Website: bh-photo
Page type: customer-info-address
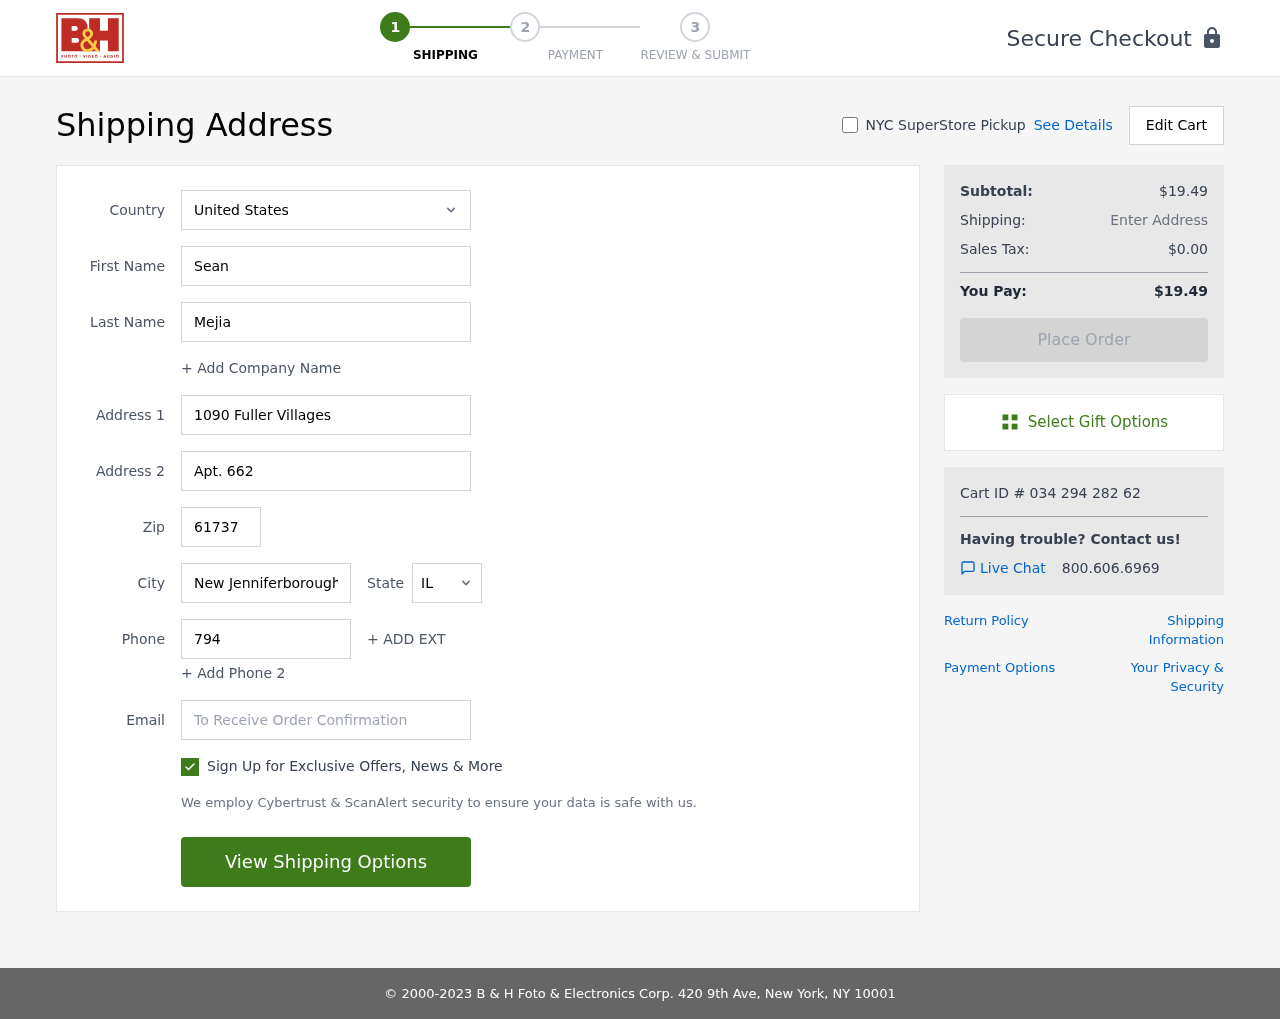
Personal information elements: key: PII_CITY
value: New Jenniferborough
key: PII_COUNTRY
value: United States
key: PII_EMAIL
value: sean.mejia@yahoo.com
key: PII_FIRSTNAME
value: Sean
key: PII_LASTNAME
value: Mejia
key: PII_PHONE
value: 7942909363
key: PII_POSTCODE
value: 61737
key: PII_STATE_ABBR
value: IL
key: PII_STREET
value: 1090 Fuller Villages
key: PII_STREET2
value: Apt. 662
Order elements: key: ORDER_SUBTOTAL
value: $19.49
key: ORDER_TAX
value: $0.00
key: ORDER_TOTAL
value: $19.49
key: ORDER_ID
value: Cart ID # 034 294 282 62